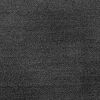
Atmospheric dust classification: dusty